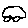
Label: car